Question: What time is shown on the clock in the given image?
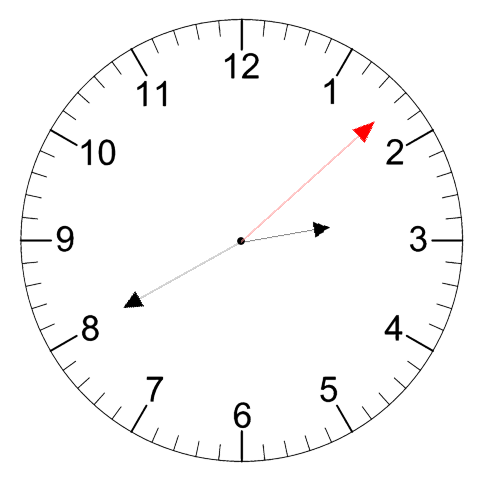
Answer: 02:40:08